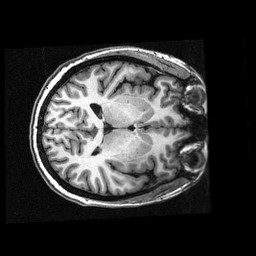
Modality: T1w
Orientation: axial
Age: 23
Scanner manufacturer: siemens
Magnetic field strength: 3 T
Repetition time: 2.3 s
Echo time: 0.00336 s